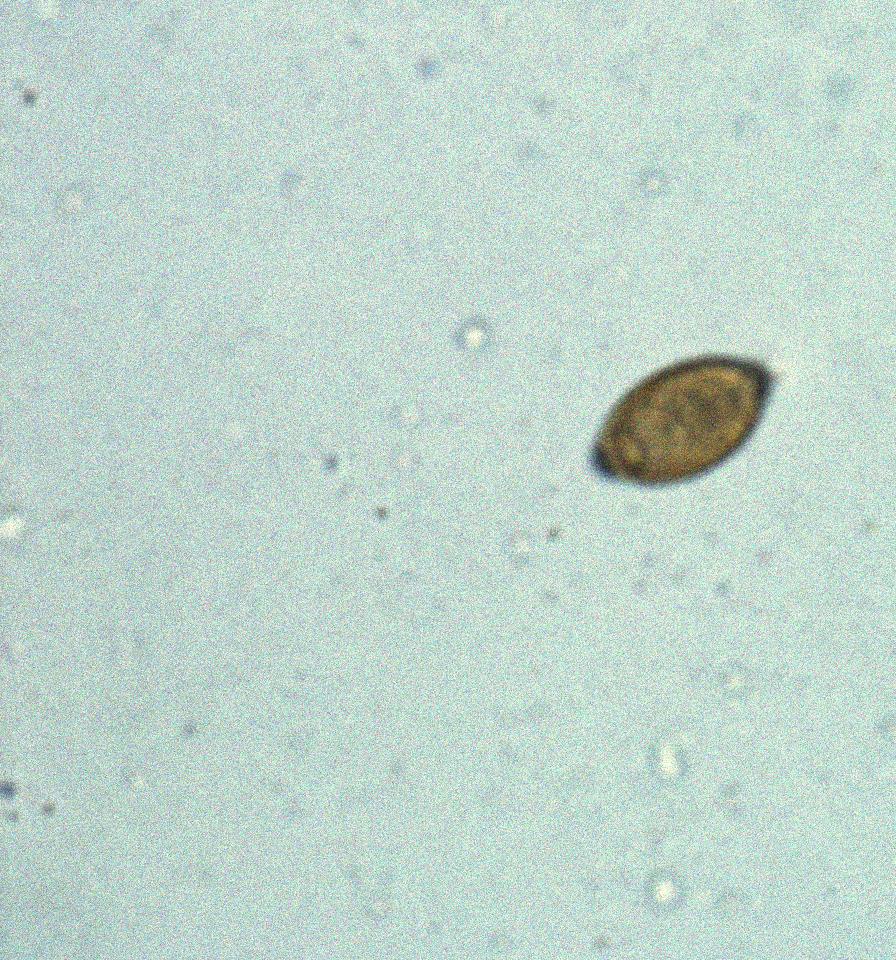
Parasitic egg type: Trichuris trichiura